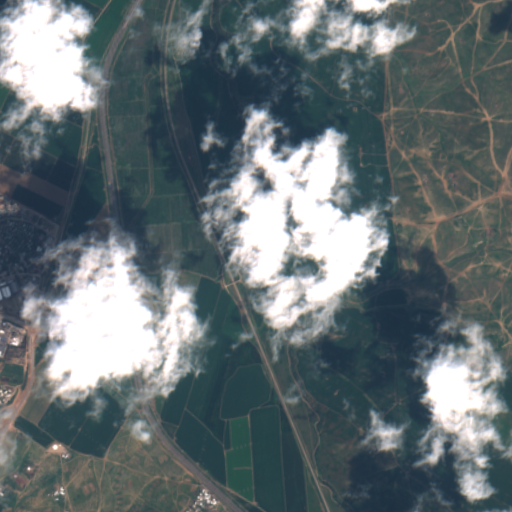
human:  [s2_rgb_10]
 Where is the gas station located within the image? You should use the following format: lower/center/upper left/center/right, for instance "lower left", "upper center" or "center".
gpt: The gas station is located in the center left of the image.
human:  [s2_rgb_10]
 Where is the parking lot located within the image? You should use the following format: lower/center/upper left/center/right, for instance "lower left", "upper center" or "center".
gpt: The parking lot is located in the center left of the image.
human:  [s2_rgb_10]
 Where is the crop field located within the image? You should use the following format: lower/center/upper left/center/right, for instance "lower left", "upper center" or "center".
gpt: There is no crop field in the image.